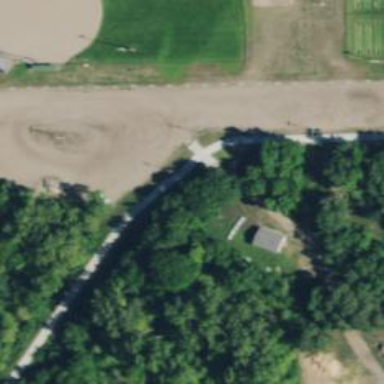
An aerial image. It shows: Disc golf course on leisure land.